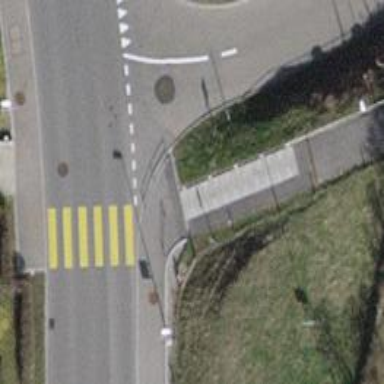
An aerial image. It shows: Kerb serving as barrier.